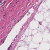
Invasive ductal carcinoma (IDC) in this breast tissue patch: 0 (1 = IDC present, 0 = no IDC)